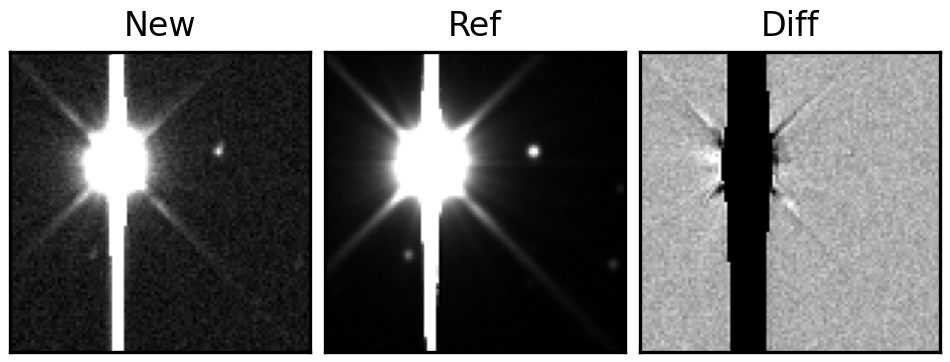
Label: bogus